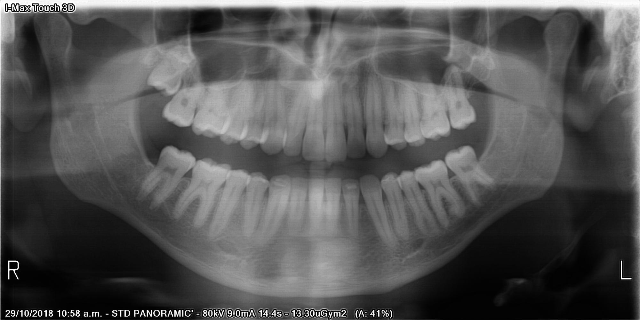
adult